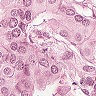
Metastatic tissue present: yes